Question: i have a WCF with several methods: GetAccount, UpdateAccount, DeleteAccont and ListAccount, the first three work well, but ListAccount doesn't.
I get an error:

The ListAccount return a List of Account:
'''
[DataContract]
public class Account
{
private int id;
private String name;
private AccountType accountType;
private Account upperAccount;
private Dictionary<Business, double> porc;
public Account()
{
porc = new Dictionary<Business, double>();
}
[DataMember]
public int Id
{
get { return id; }
set { id = value; }
}
[DataMember]
public String Name
{
get { return name; }
set { name = value; }
}
[DataMember]
public AccountType AccountType
{
get { return accountType; }
set { accountType = value; }
}
[DataMember]
public Account UpperAccount
{
get { return upperAccount; }
set { upperAccount = value; }
}
[DataMember]
public Dictionary<Business, double> Porc
{
get { return porc; }
set { porc = value; }
}
public override string ToString()
{
return name;
}
}
[DataContract]
public enum AccountType : byte
{
[EnumMember]
[Description("Account Type One")]
One = 0,
[EnumMember]
[Description("Account Type Two")]
Two = 1,
}
[DataContract]
public enum Business : byte
{
[EnumMember]
[Description("Business One")]
BusinessOne = 0,
[EnumMember]
[Description("Business Two")]
BusinessTwo = 1,
}
'''
One observation, the list contains 45 items.
Any help will be well received. Thanks
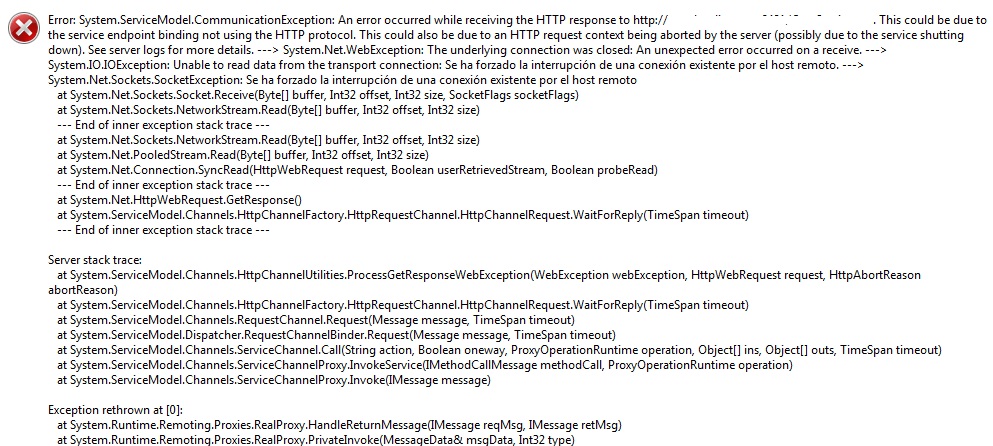
Answer: You're likely hitting one of the quotas in WCF - the way to find out for sure is to <URL> at the server, and look at the traces which will contain an exception telling why the server disconnected the client. Without this information there's just a bunch of guesswork we can do: maybe you're hitting the MaxItemsInObjectGraph quota (can increase using the '<dataContractSerializer'> endpoint or service behavior; maybe the graph has a cycle and you need to enable 'preserveObjectReferences' to deal with it, etc. But only with the traces we'll be able to know for sure.